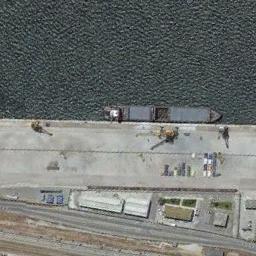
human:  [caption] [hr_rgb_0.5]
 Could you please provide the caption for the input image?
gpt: A blue bulk carrier docked by the dock with powdery materials on the dock .

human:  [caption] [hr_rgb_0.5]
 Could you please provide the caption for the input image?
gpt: There is a ship in the green water on the shore .

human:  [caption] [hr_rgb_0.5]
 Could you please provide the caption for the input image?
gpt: A boat is beside the dock .

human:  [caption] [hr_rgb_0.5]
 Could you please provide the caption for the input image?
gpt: The ship is docked at the dock and some makeshift houses are on the bank .

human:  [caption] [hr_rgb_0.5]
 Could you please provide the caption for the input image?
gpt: The ship is at the harbor with some buildings .